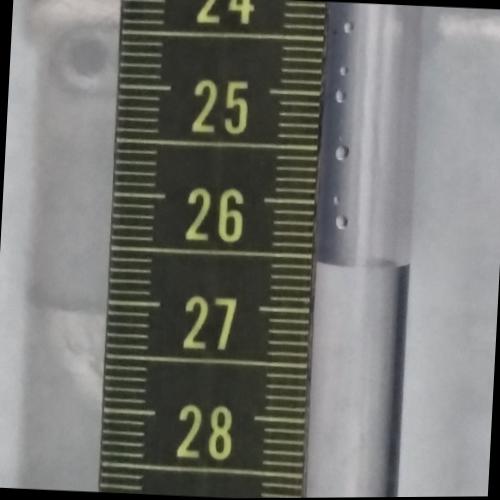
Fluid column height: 26.6 cm